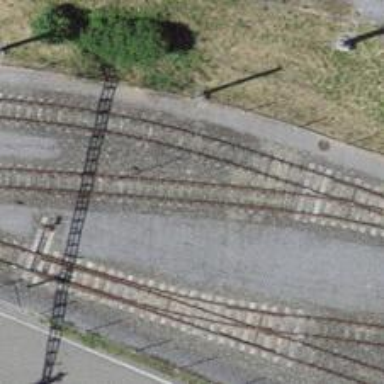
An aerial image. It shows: Narrow-gauge railway siding with electrified contact line. The siding has one track.